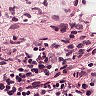
Metastatic tissue present: no